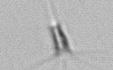
Label: Calciopappus